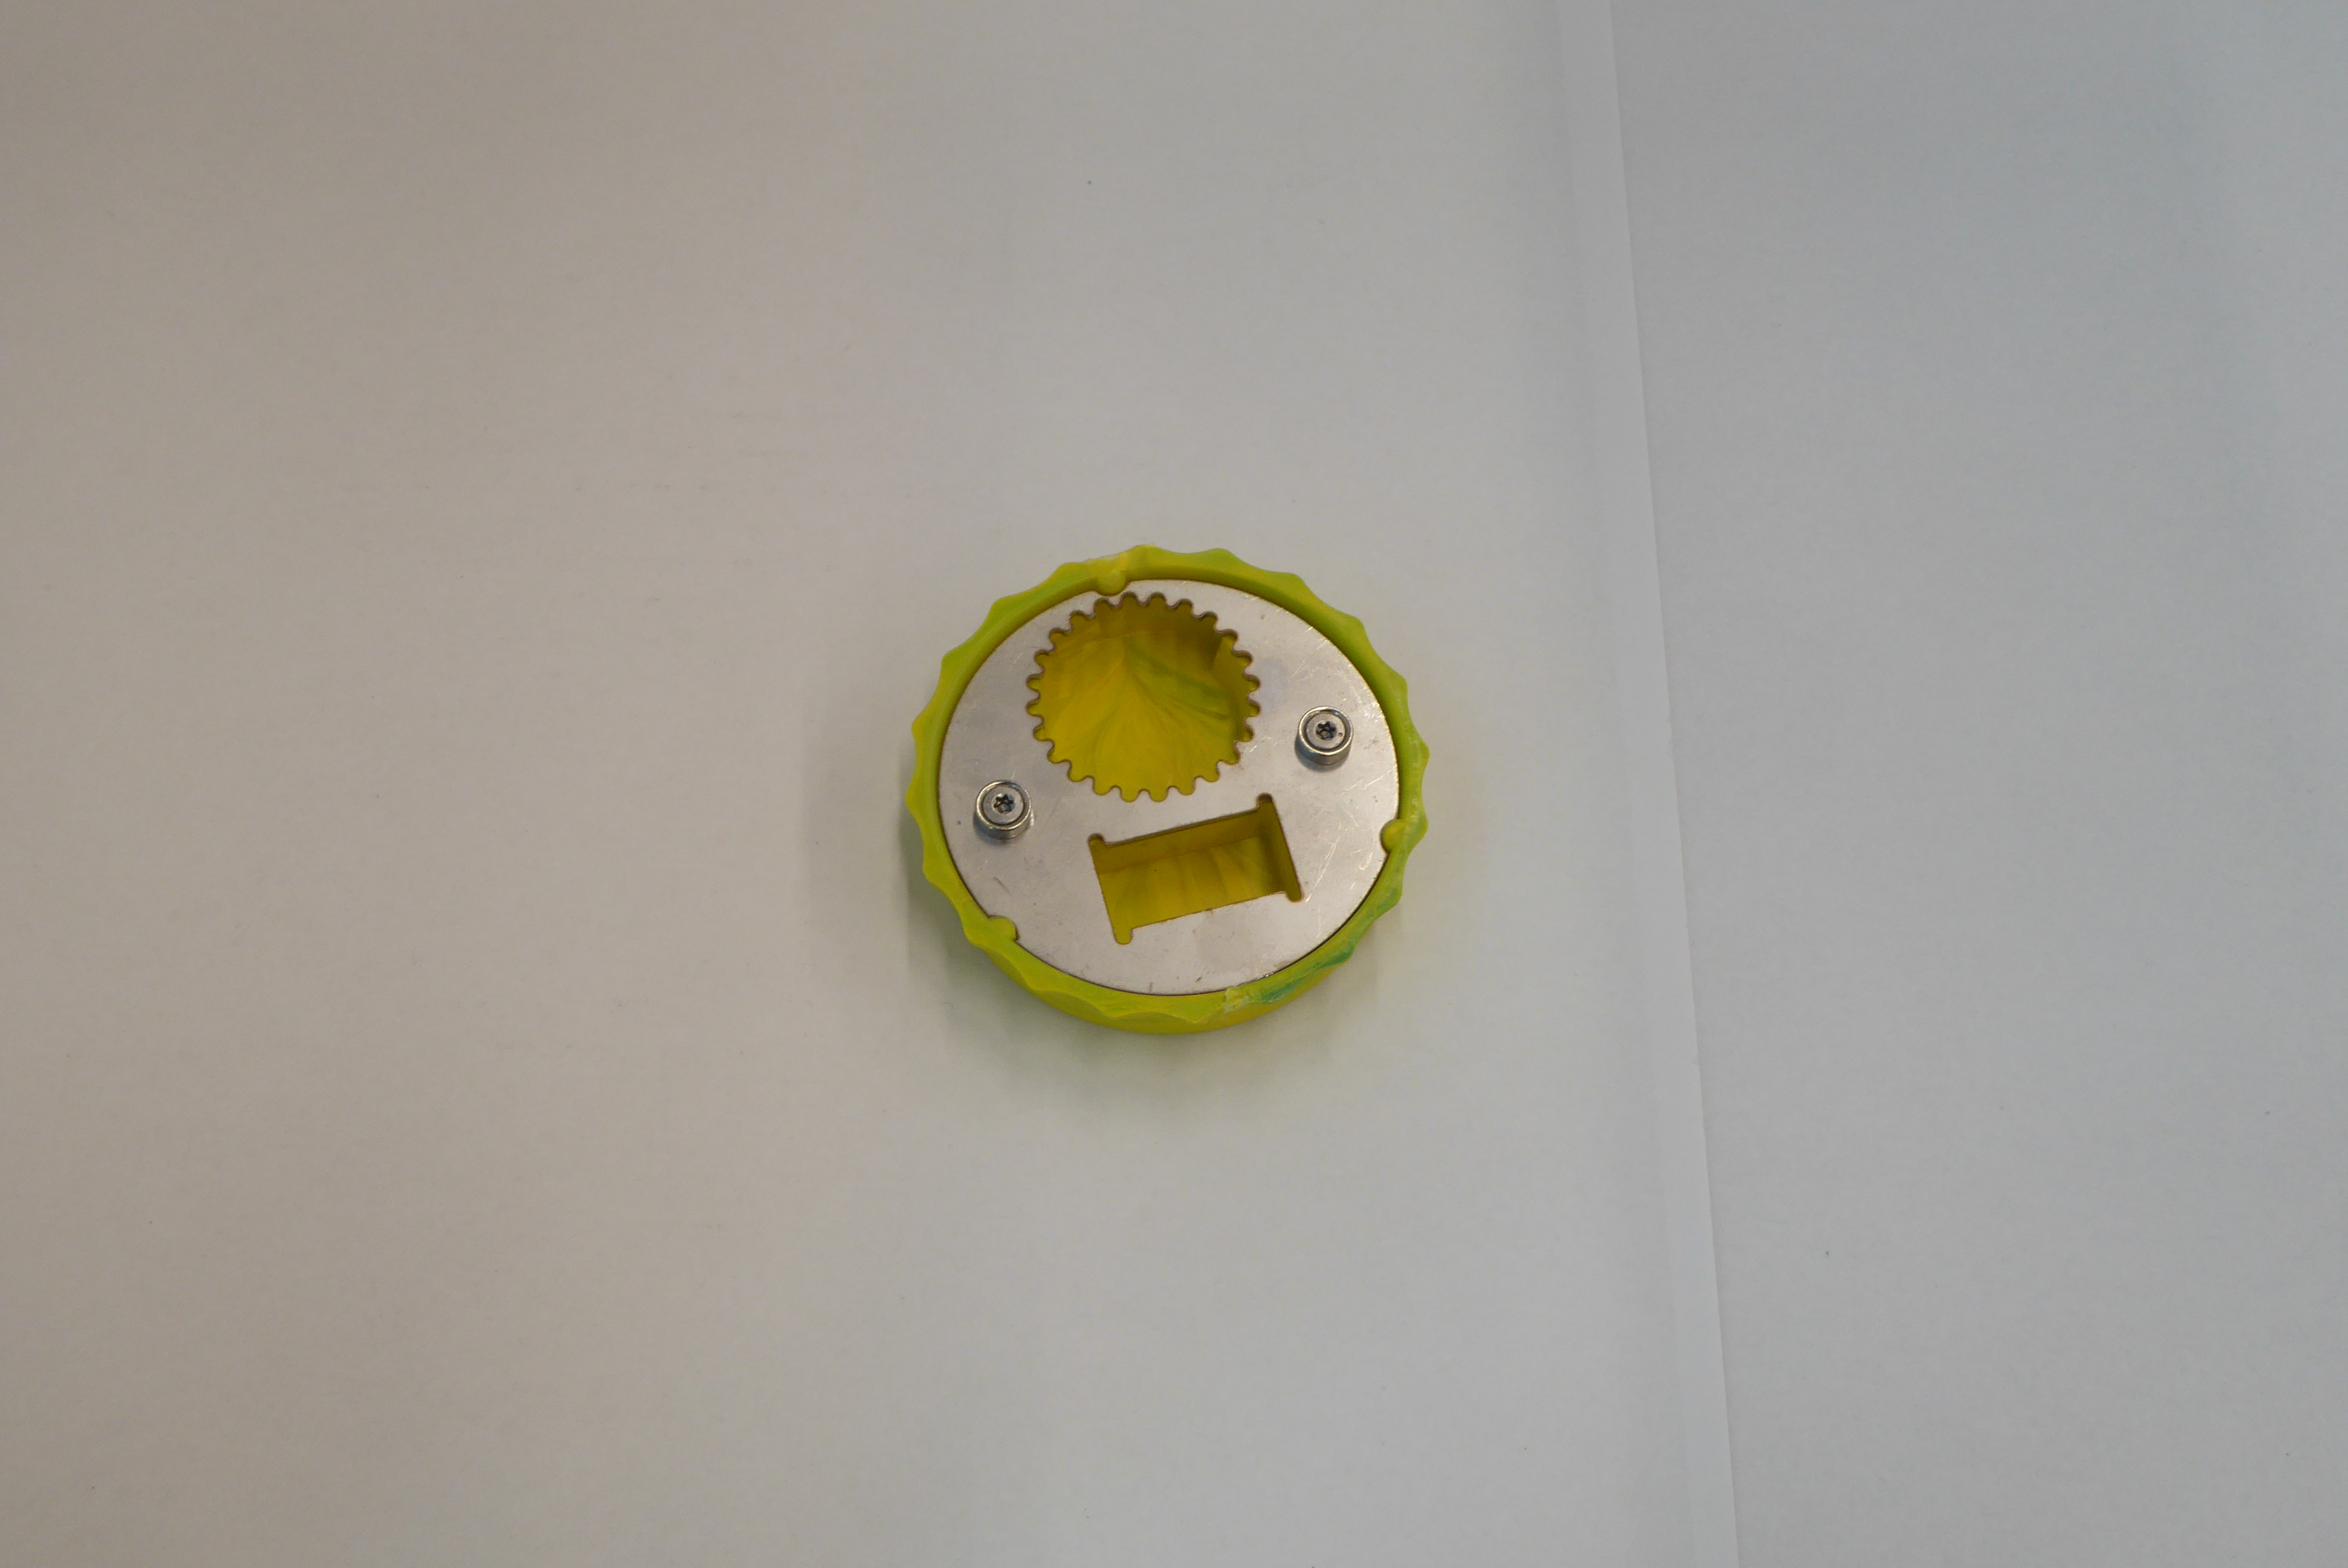
Label: Bottle Opener